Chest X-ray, AP view. Patient: 24 years old, sex F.
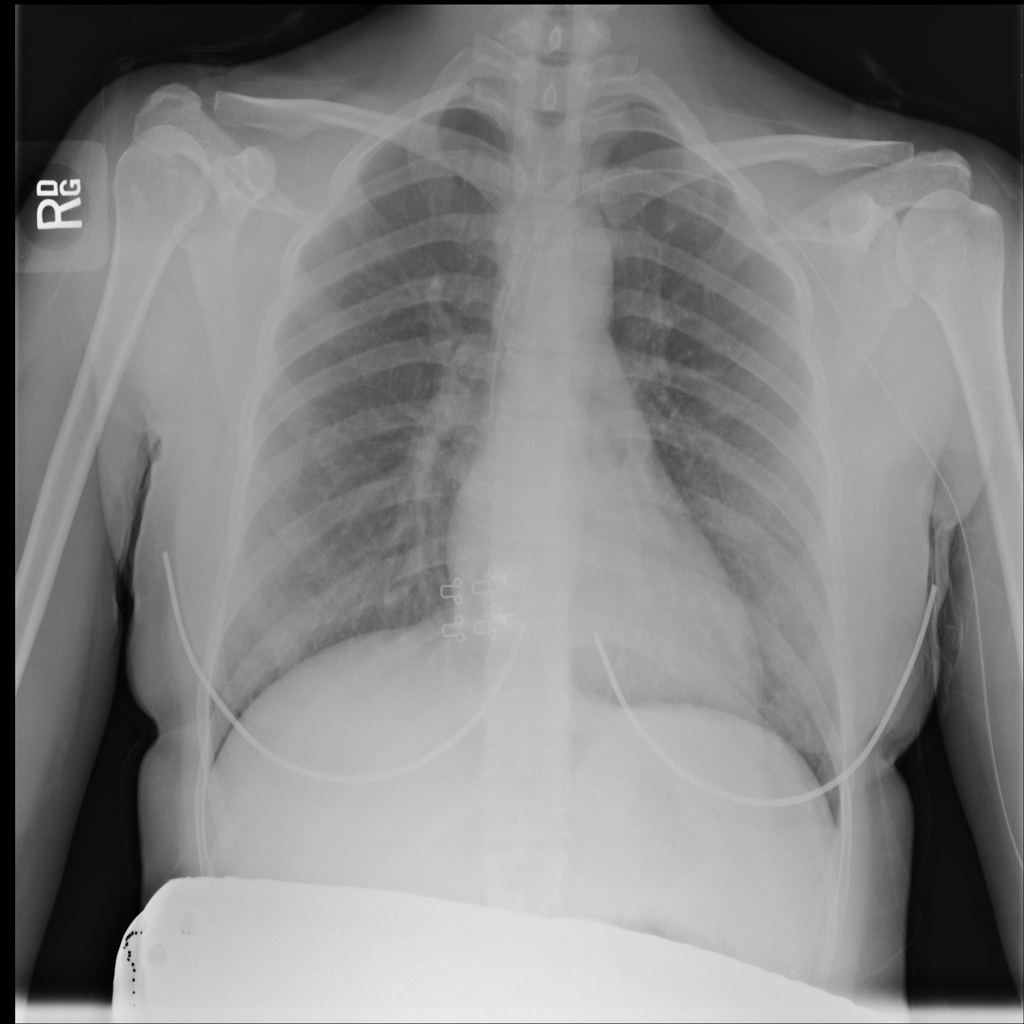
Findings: No Finding